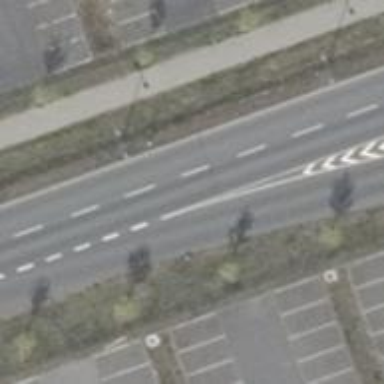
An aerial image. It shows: Asphalt parking aisle along service road.